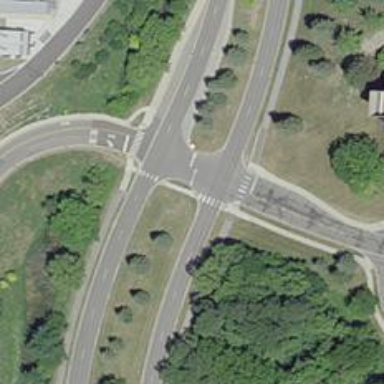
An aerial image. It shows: Footway that serves as traffic island.